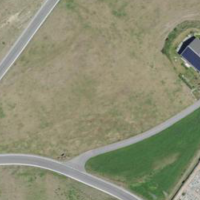
EUNIS habitat code: 24
Species observed at this site:
Melampyrum arvense